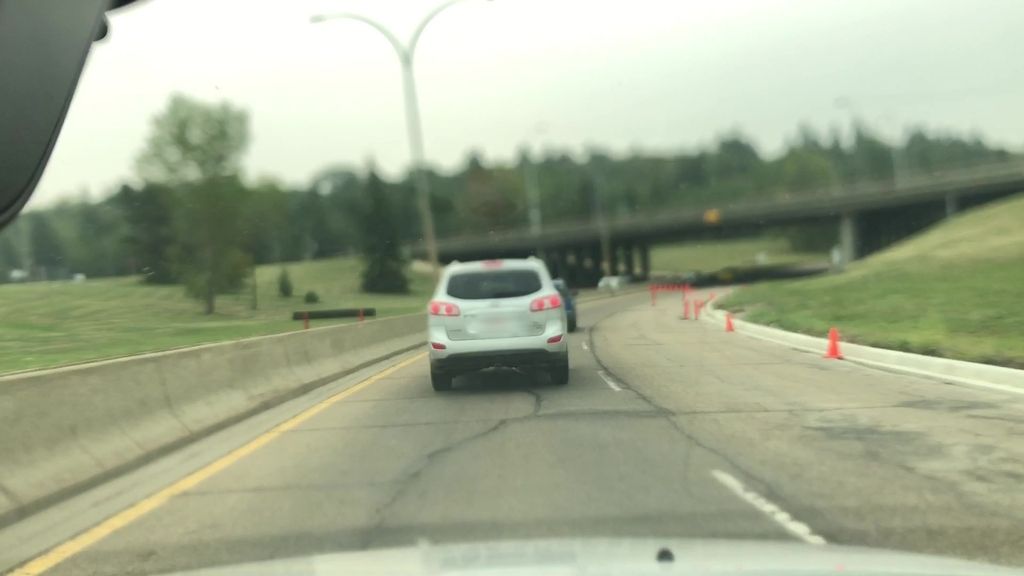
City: edmonton